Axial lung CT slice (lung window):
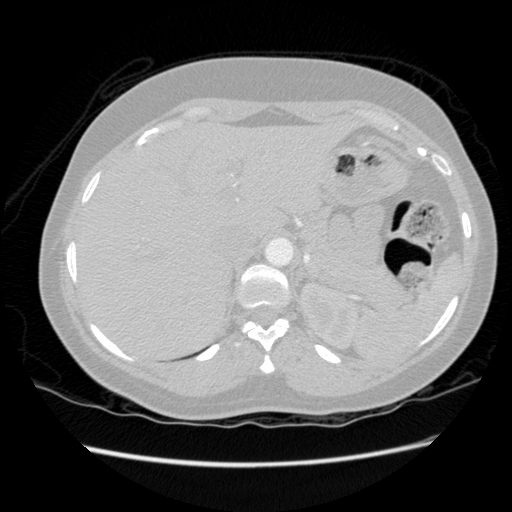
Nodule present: no